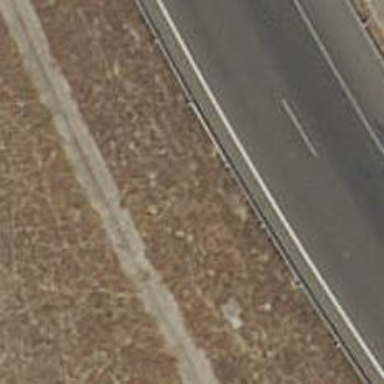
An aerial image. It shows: Guard rail.